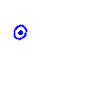
Particle: kaon